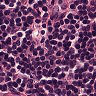
Metastatic tissue present: no